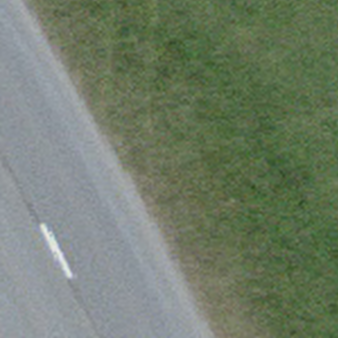
Label: other